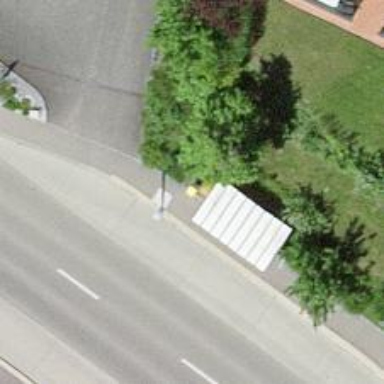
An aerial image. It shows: Post box.